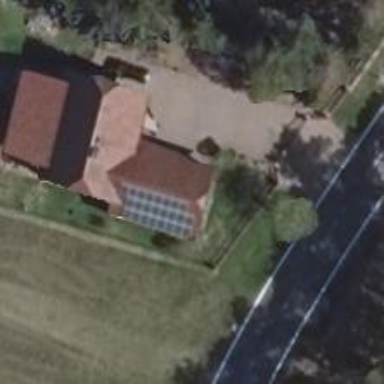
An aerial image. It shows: Solar photovoltaic panel generator producing electricity as small installation.